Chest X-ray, PA view. Patient: 62 years old, sex F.
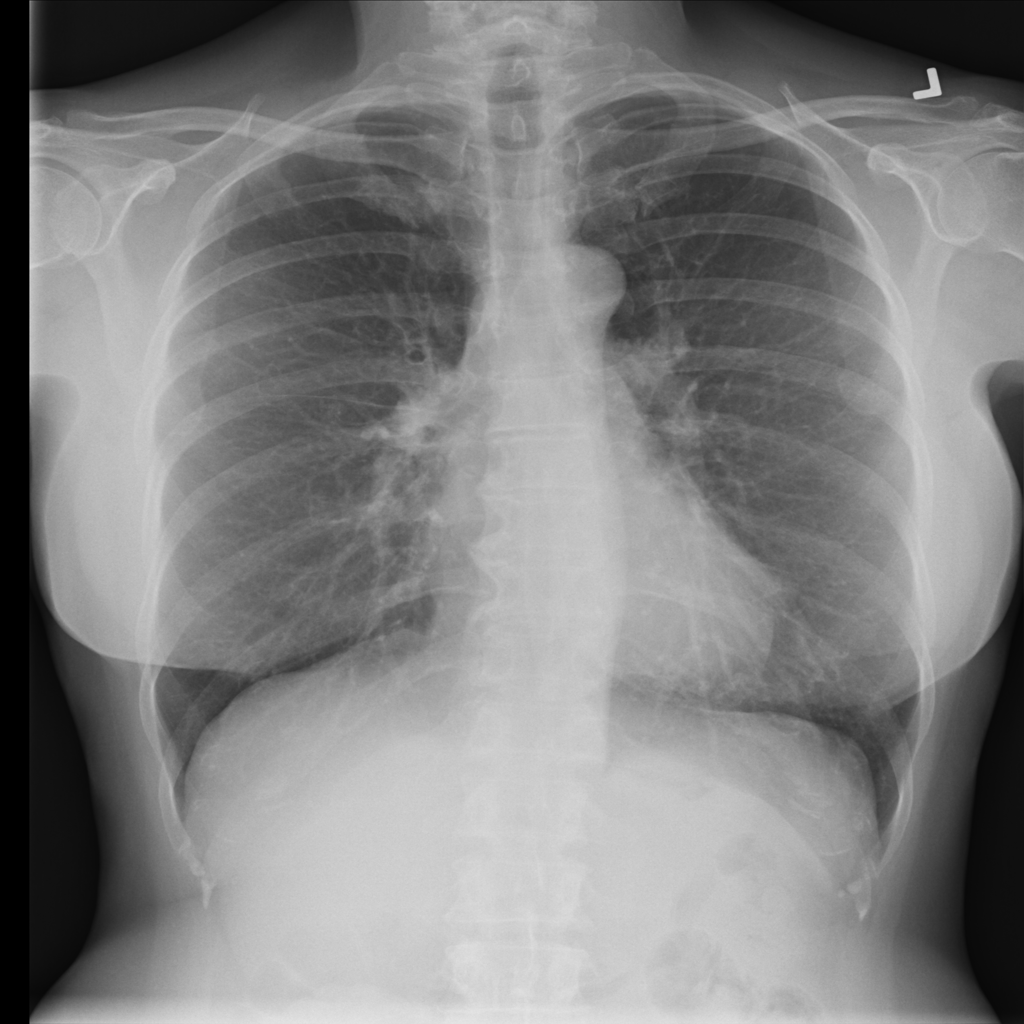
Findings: No Finding